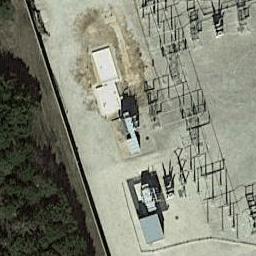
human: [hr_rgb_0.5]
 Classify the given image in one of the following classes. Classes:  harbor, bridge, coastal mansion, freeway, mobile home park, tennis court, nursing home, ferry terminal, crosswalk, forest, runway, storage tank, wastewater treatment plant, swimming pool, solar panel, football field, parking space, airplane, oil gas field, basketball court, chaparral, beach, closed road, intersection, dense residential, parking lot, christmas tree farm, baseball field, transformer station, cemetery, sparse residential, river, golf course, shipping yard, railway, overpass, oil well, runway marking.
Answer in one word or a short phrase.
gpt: transformer station